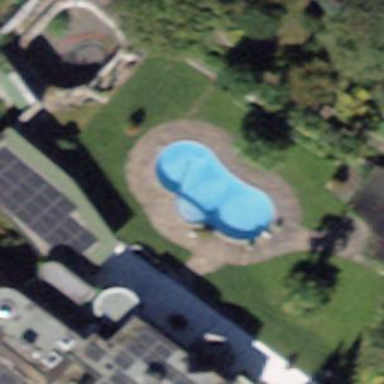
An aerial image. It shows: Swimming pool located in leisure land.